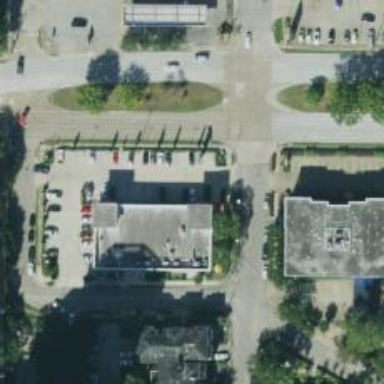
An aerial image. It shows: Parking space.